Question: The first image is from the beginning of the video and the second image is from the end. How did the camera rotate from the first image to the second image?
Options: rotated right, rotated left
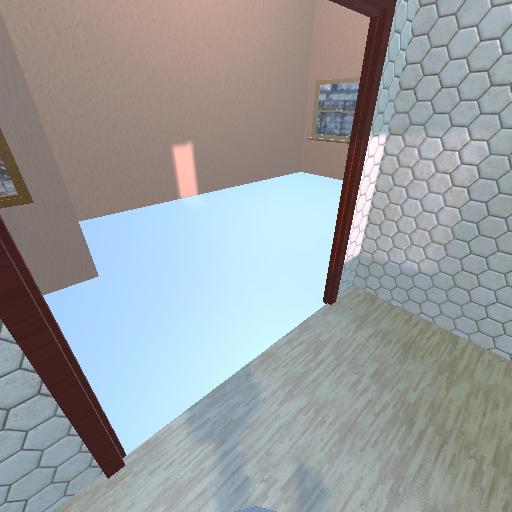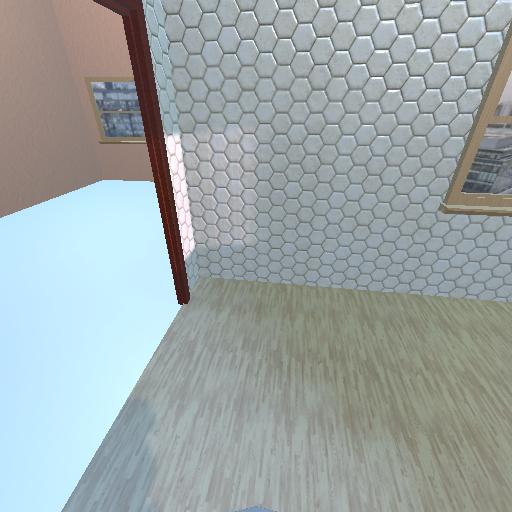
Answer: rotated right